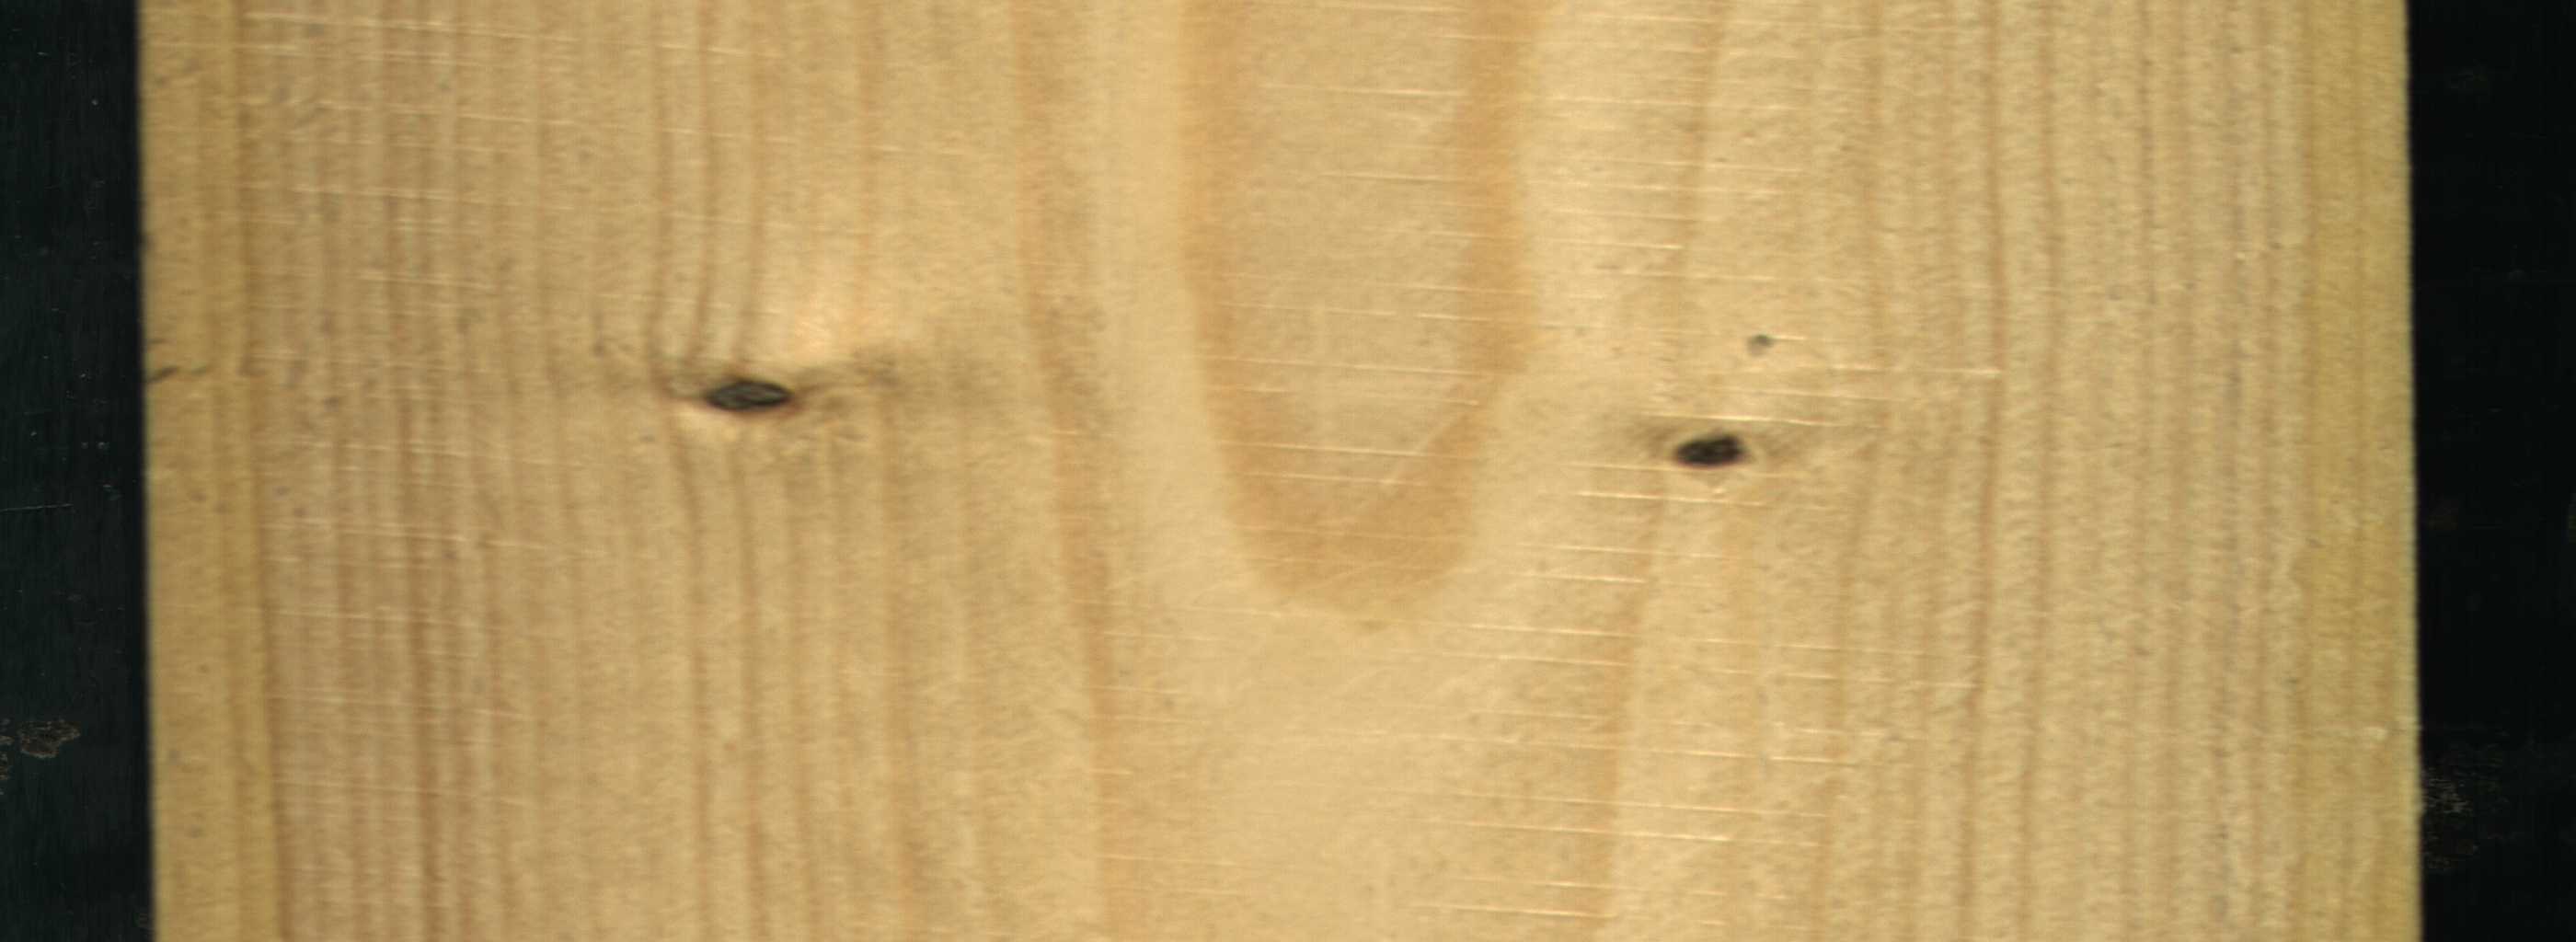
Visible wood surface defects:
Dead_Knot
Dead_Knot